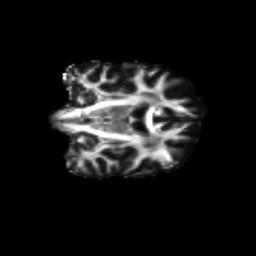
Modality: FA
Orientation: coronal
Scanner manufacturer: siemens
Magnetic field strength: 3 T
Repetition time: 9.2 s
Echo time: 0.084 s